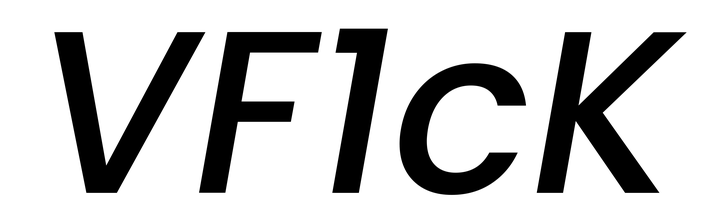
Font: Poppins-MediumItalic